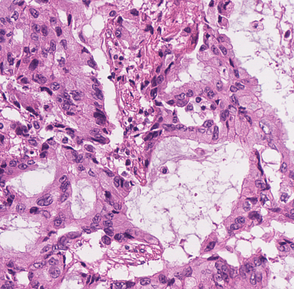
Tumor epithelial tissue: yes
Tumor-associated stroma tissue: yes
Normal tissue: no